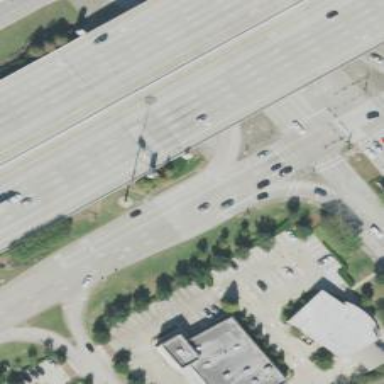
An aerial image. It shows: Secondary road with frontage road.